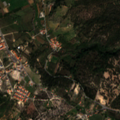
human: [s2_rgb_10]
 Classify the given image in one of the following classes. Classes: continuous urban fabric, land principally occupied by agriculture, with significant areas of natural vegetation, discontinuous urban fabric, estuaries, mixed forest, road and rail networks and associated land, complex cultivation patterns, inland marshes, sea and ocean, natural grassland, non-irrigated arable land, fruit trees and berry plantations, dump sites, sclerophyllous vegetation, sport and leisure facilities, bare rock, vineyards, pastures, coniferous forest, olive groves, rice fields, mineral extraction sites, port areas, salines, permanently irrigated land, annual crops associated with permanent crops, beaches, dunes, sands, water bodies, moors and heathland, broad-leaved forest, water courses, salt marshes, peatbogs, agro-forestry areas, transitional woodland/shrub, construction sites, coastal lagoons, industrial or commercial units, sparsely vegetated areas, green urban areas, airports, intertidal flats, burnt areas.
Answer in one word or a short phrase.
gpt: discontinuous urban fabric, permanently irrigated land, complex cultivation patterns, land principally occupied by agriculture, with significant areas of natural vegetation, broad-leaved forest, mixed forest, transitional woodland/shrub